Interaction volume radius: 10 \u00c5
Interaction volume height: 20 \u00c5
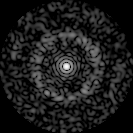
Disorder parameter: 0.8086